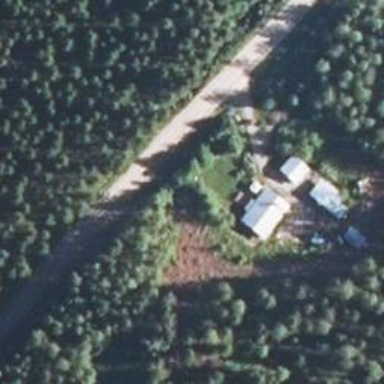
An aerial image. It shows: Shelter building.